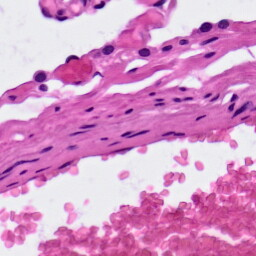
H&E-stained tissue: Lung